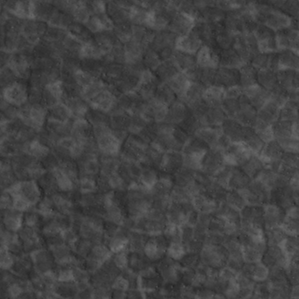
Label: non_frost